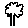
Label: tree